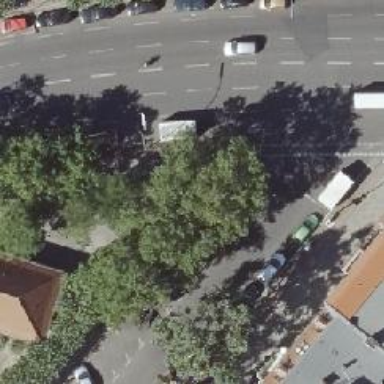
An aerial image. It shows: Bicycle rental service.